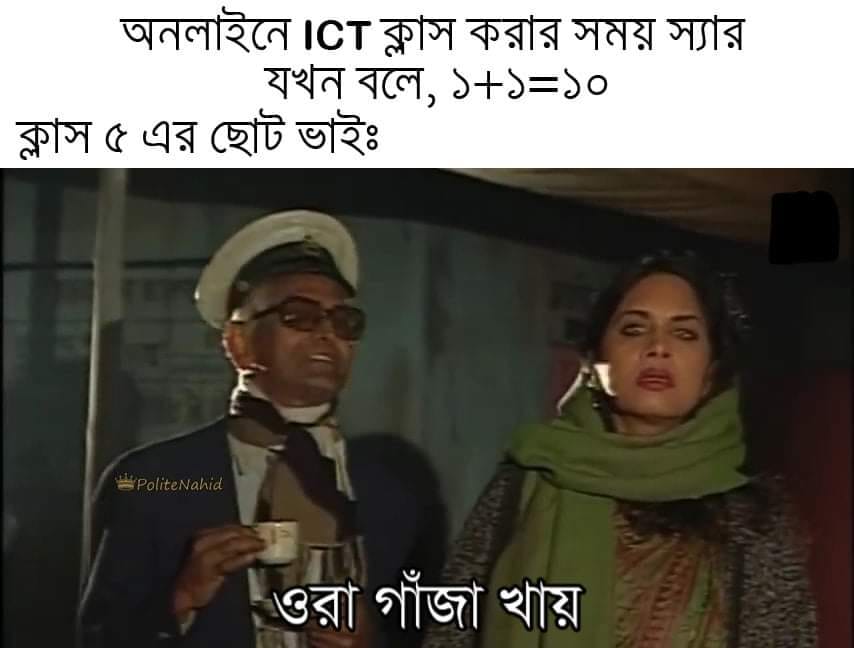
Caption: অনলাইনে ICT ক্লাস করার সময় স্যার যখন বলে, ১+১ =১০   ক্লাস ৫ এর ছোট ভাইঃ   ওরা গাঁজা খায়
Label: non-hate